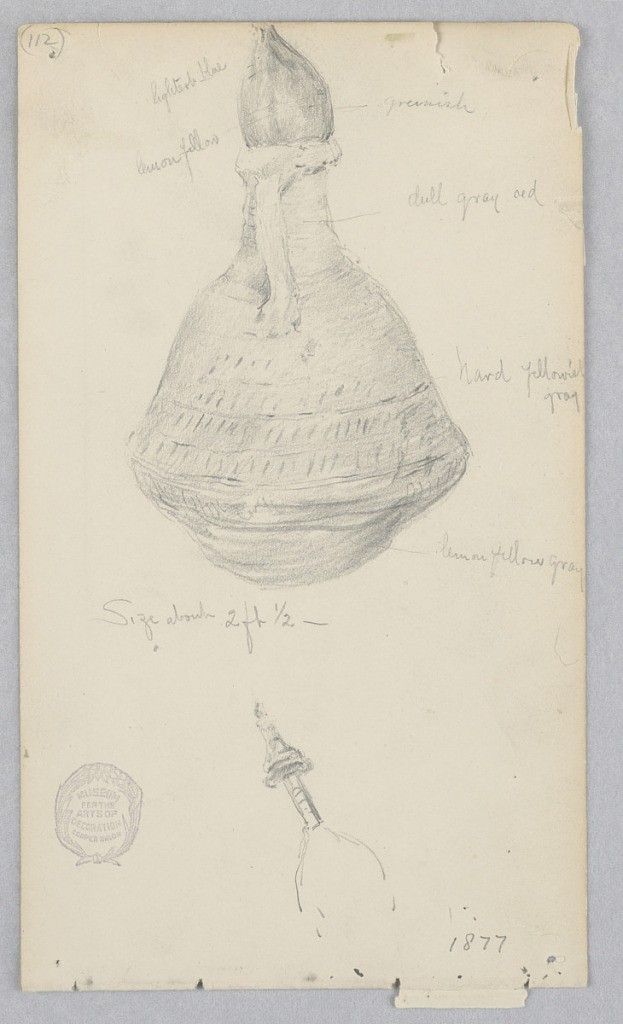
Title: Earthenware Jar
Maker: Robert Frederick Blum, American, 1857–1903
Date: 1877
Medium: Graphite on wove paper
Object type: Drawing
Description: Oval-shaped jar with handle and stopper.